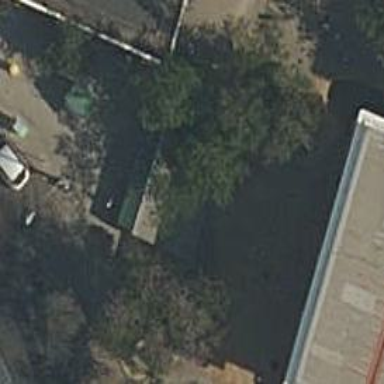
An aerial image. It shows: Kiosk shop.